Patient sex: M
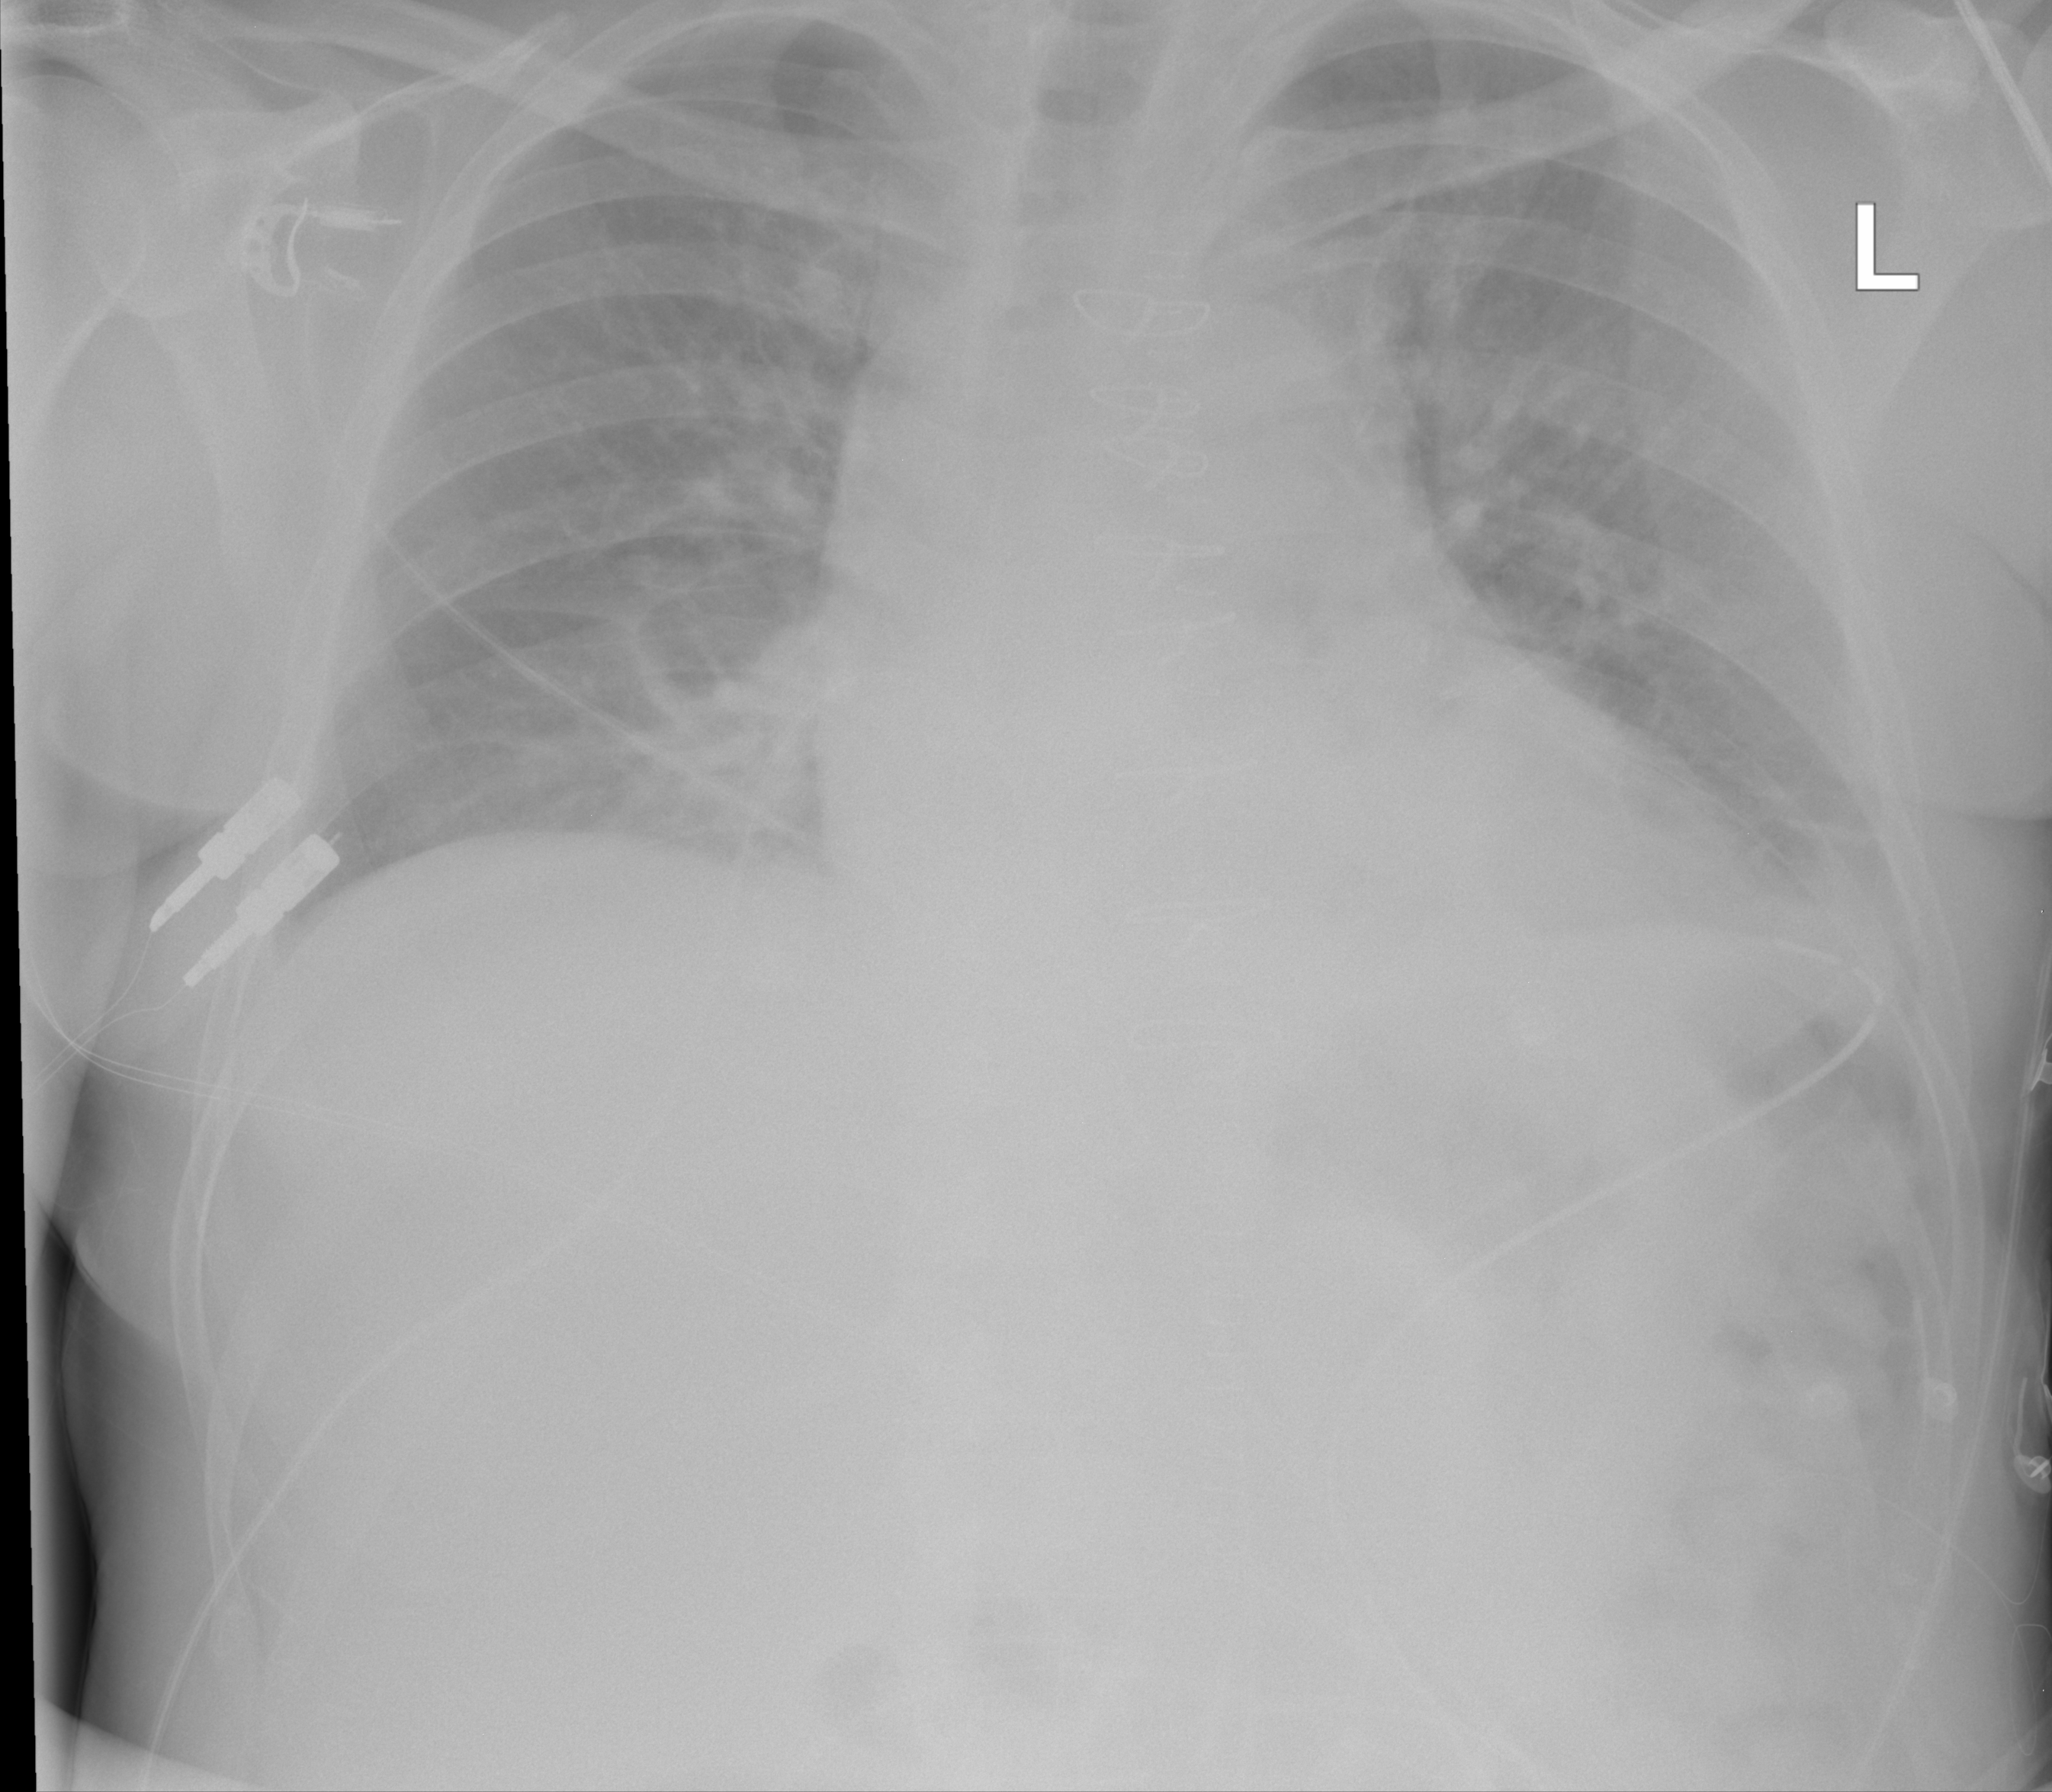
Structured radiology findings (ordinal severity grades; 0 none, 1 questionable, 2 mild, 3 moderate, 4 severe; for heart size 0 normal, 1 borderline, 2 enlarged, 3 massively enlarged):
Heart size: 1
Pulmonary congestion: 2
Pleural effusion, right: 0
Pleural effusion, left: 0
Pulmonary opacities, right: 0
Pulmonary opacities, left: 0
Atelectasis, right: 0
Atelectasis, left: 2